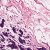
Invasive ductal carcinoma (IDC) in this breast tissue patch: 0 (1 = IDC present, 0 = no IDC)